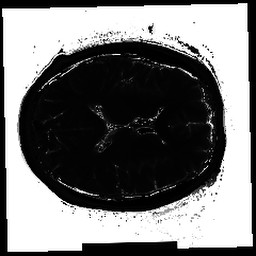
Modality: T2map
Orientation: axial
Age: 29
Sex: male
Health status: ill